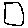
Label: square